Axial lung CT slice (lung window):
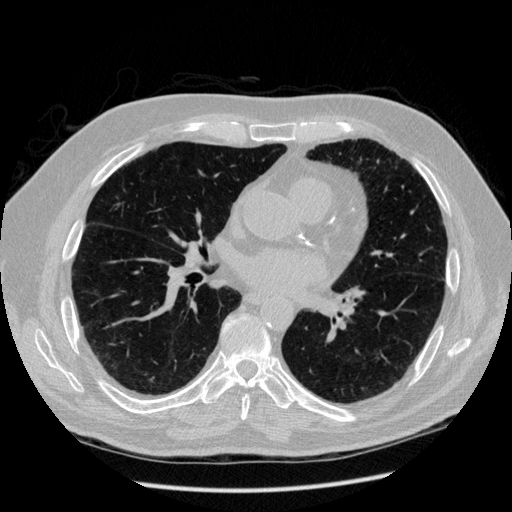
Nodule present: no